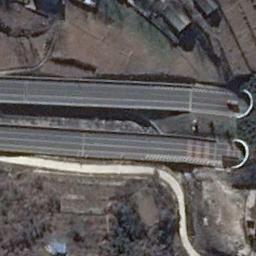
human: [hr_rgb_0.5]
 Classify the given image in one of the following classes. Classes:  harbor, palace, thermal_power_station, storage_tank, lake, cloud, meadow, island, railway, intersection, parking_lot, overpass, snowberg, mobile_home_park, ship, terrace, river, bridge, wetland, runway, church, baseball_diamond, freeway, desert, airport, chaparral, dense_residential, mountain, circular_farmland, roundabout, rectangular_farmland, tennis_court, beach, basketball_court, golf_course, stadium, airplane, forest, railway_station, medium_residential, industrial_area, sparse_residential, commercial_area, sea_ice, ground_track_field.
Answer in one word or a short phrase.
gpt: freeway